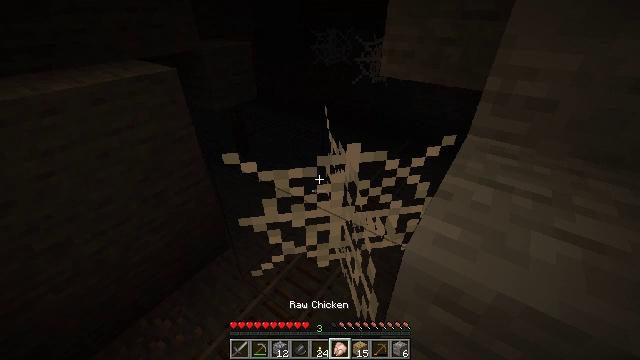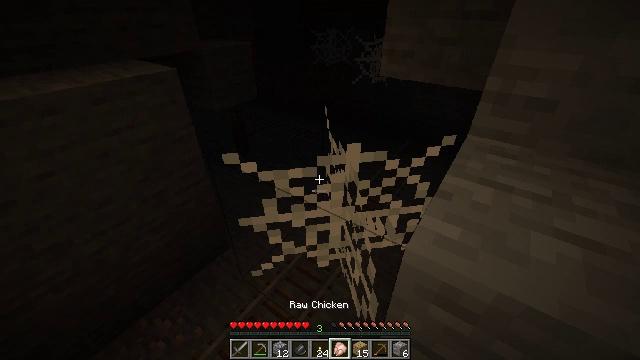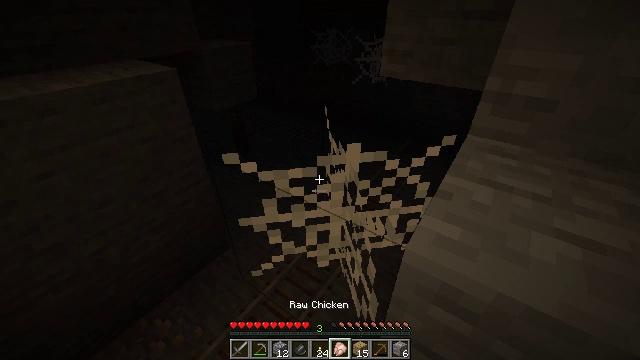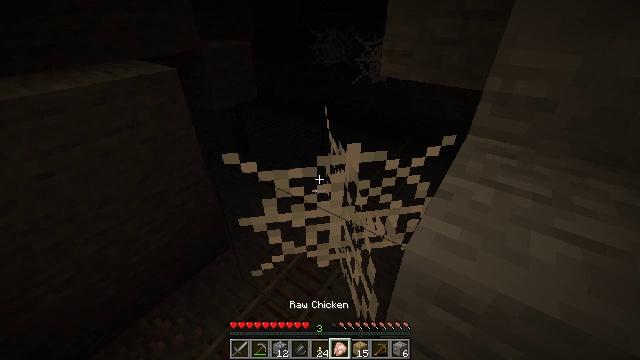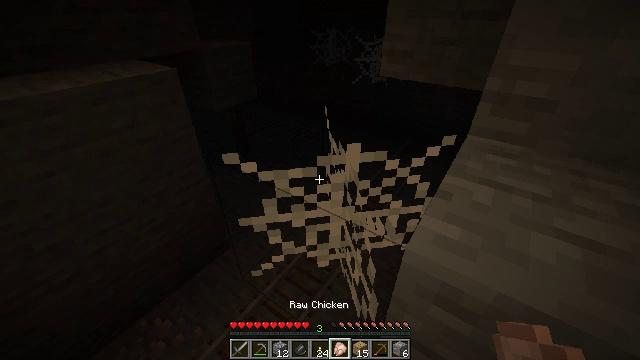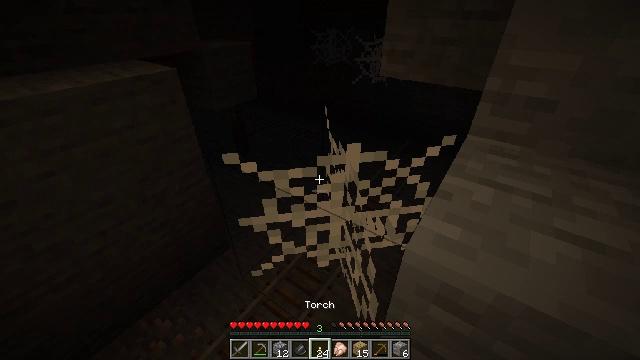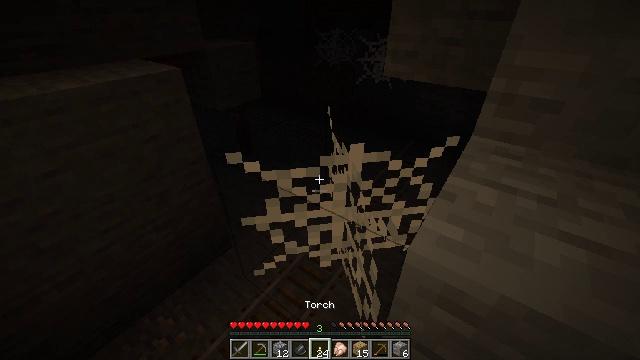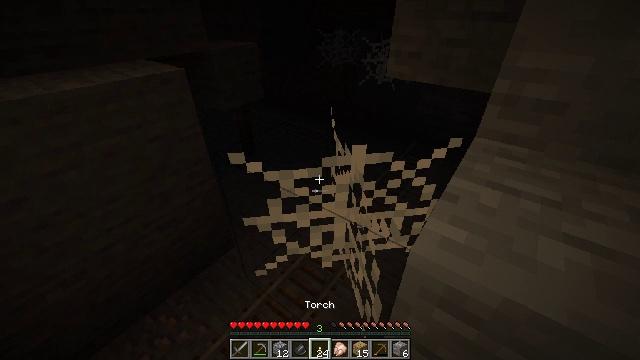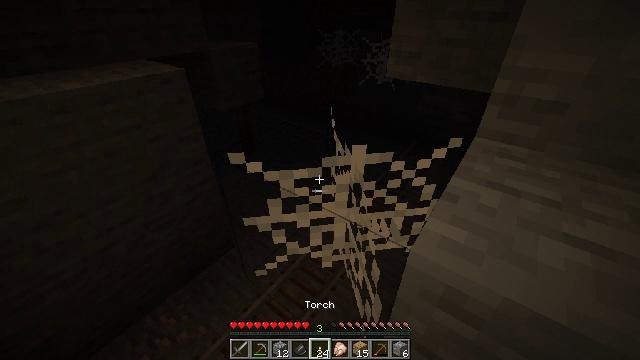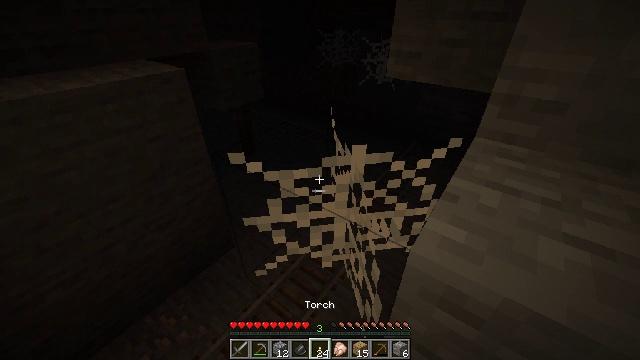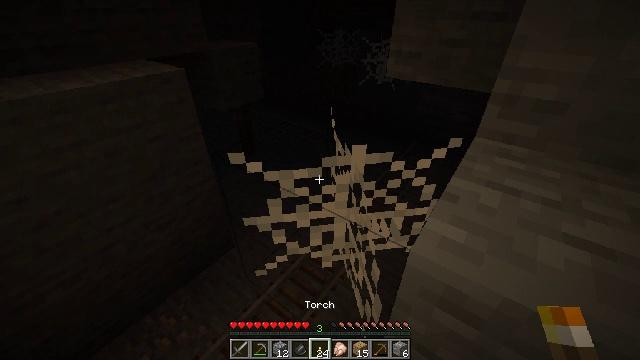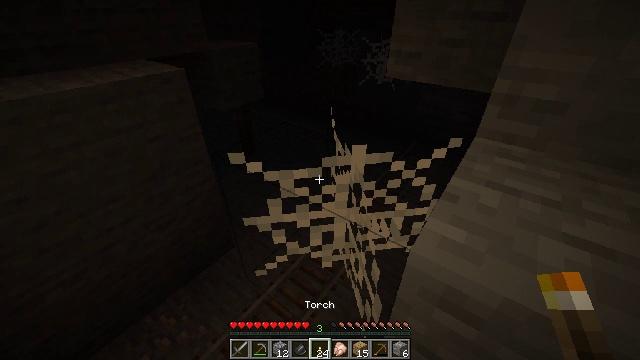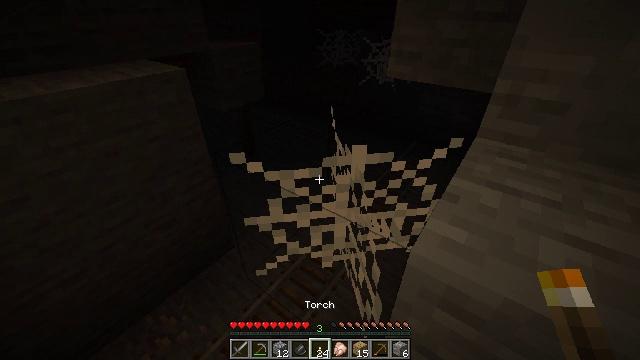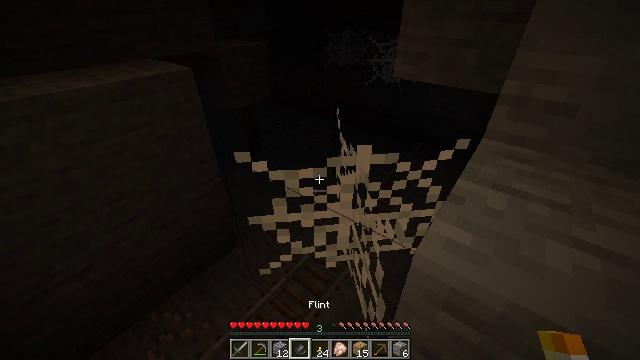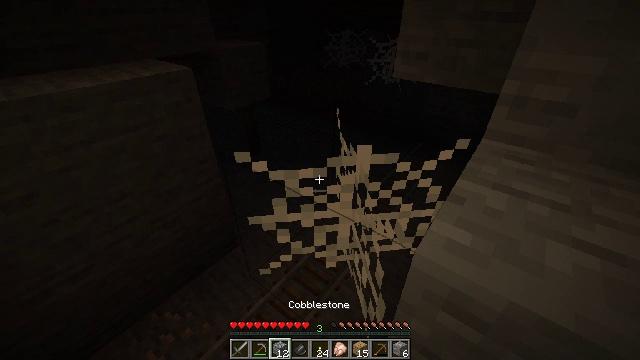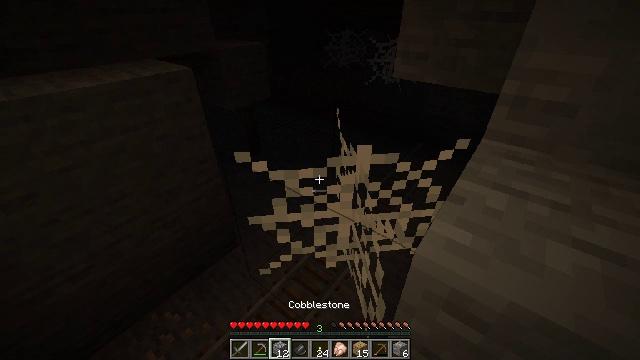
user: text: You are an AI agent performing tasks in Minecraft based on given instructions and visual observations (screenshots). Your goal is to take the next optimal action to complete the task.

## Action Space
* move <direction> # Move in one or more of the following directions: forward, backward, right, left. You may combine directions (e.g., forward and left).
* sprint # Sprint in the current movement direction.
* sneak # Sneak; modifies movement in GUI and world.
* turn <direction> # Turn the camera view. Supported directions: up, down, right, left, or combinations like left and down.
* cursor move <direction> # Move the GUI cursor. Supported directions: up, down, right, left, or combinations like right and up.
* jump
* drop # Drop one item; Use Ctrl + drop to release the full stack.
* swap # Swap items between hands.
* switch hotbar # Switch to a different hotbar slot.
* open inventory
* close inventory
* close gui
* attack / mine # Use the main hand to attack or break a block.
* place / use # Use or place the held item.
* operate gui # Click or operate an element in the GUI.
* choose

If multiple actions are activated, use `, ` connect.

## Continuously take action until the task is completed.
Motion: motion action
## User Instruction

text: Remove the cobweb to avoid getting stuck.
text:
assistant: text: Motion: no_op
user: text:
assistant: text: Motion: no_op
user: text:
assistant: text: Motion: no_op
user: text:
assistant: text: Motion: no_op
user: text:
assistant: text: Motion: no_op
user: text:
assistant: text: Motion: no_op
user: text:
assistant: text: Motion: no_op
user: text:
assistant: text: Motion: no_op
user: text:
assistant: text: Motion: no_op
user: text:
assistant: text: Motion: no_op
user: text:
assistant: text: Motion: no_op
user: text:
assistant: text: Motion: no_op
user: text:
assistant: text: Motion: turn left
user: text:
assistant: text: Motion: no_op
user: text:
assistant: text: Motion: no_op
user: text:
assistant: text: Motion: no_op
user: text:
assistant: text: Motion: no_op
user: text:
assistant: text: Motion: no_op
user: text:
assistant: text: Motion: no_op
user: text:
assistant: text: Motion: no_op
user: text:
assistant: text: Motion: no_op
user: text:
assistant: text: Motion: no_op
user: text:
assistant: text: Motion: no_op
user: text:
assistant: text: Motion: no_op
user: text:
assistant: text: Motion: no_op
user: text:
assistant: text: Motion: no_op
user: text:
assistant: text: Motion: no_op
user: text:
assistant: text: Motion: no_op
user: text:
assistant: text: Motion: no_op
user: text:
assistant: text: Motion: no_op